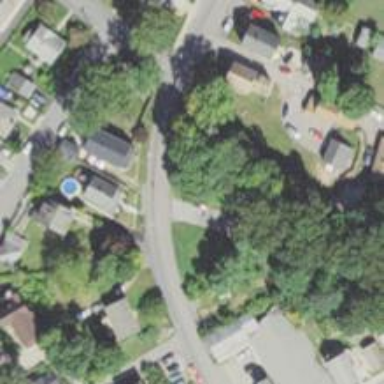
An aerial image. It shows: Residential driveway used as service road.